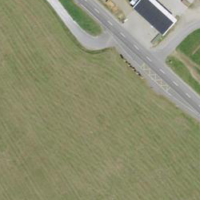
EUNIS habitat code: 24
Species observed at this site:
Aruncus dioicus